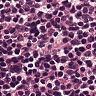
Metastatic tissue present: yes